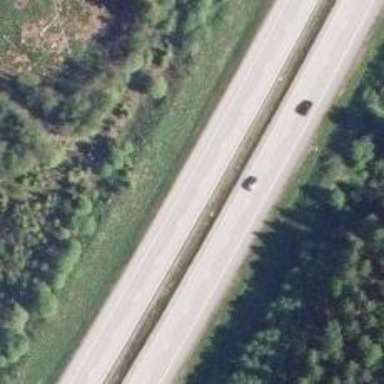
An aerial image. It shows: Asphalt motorway.